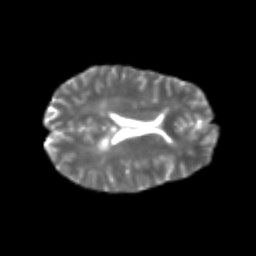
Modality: T2w
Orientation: axial
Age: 23
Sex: female
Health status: healthy
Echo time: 0.074 s